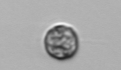
Label: coccolithophorid